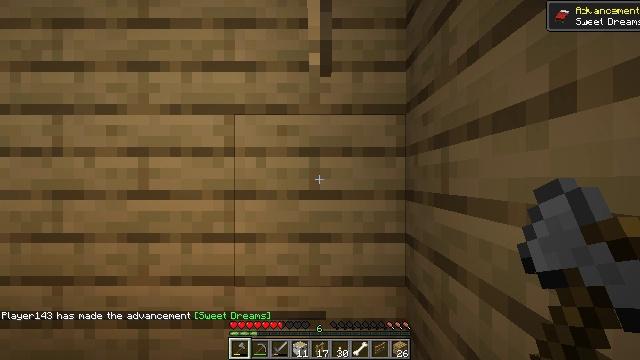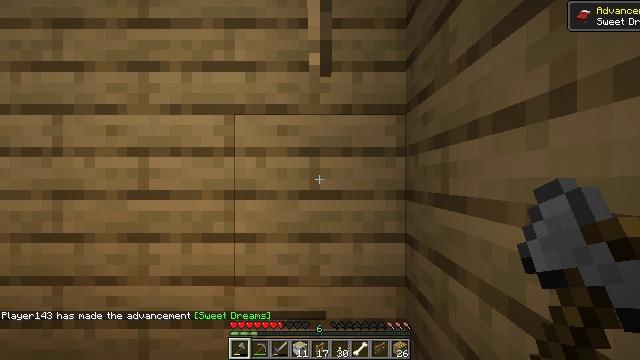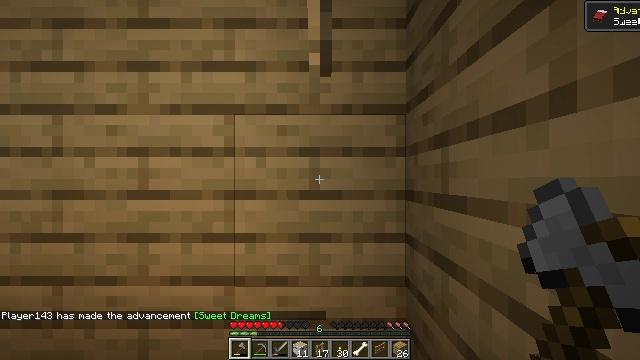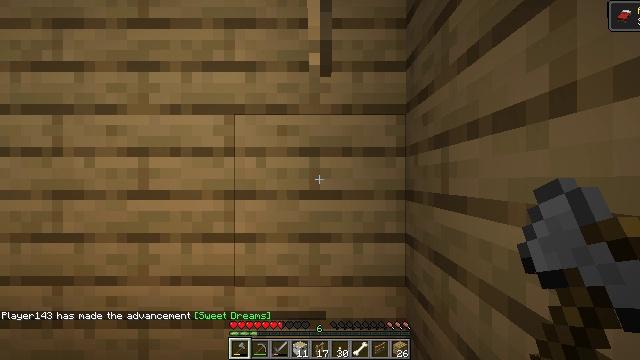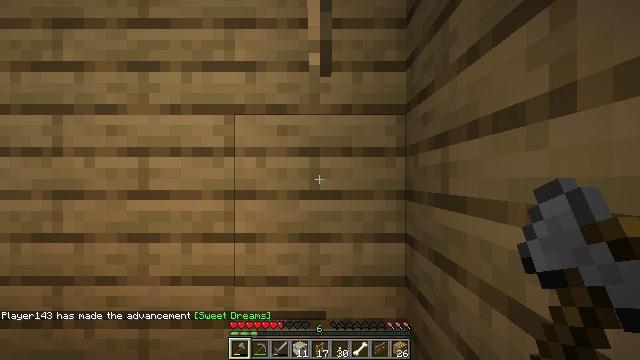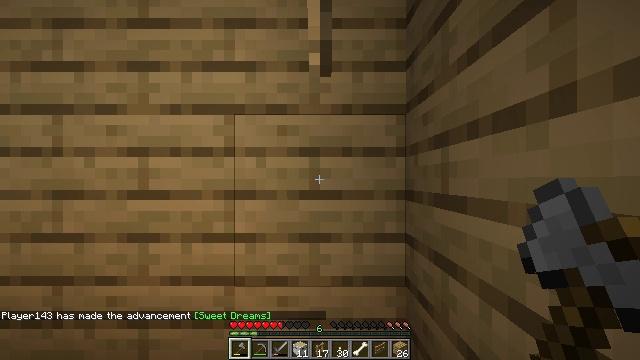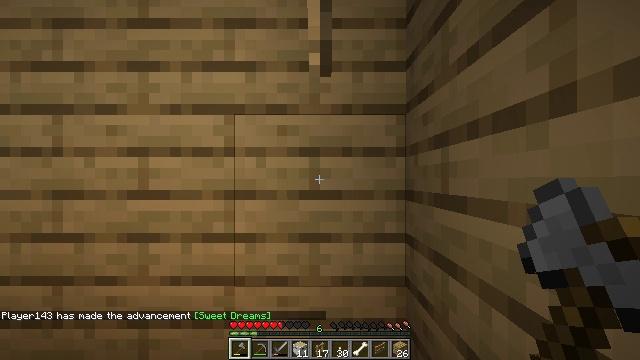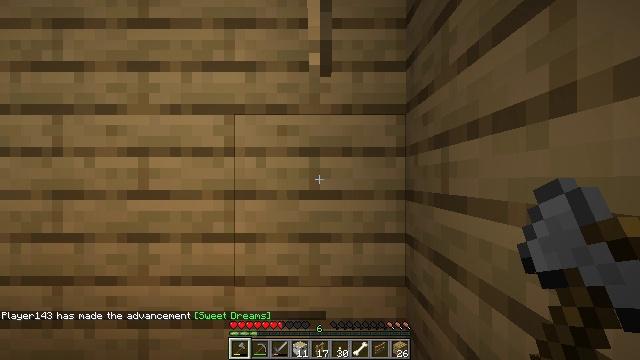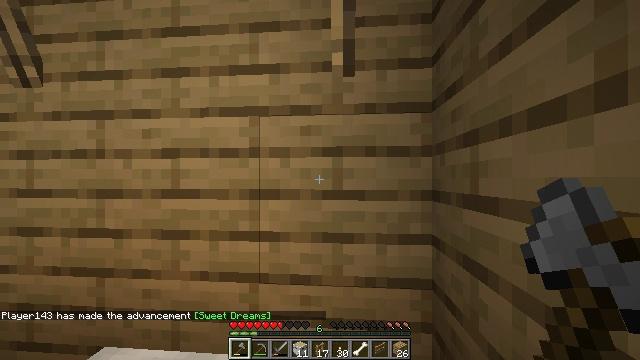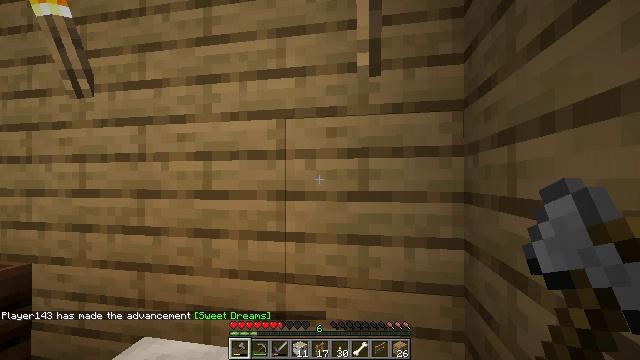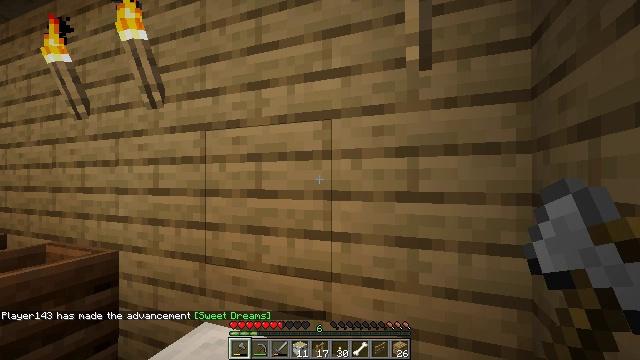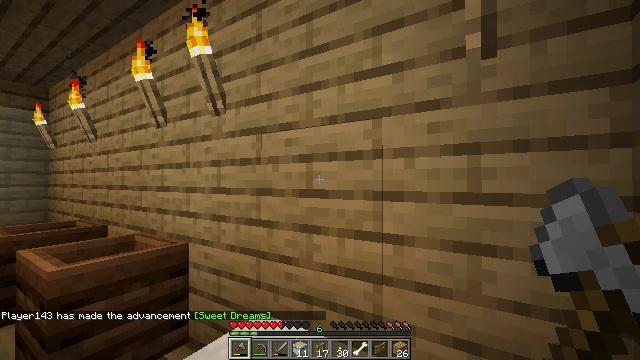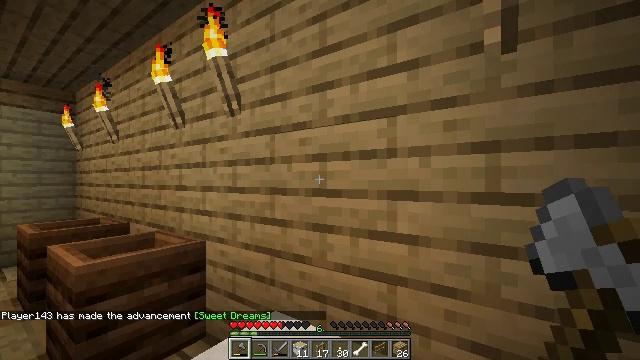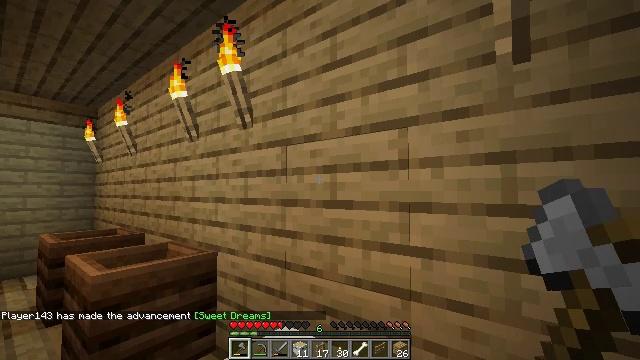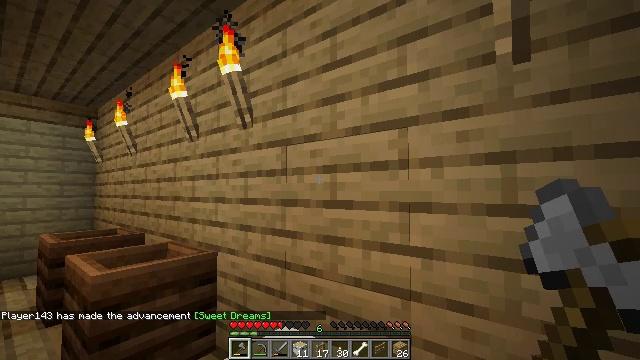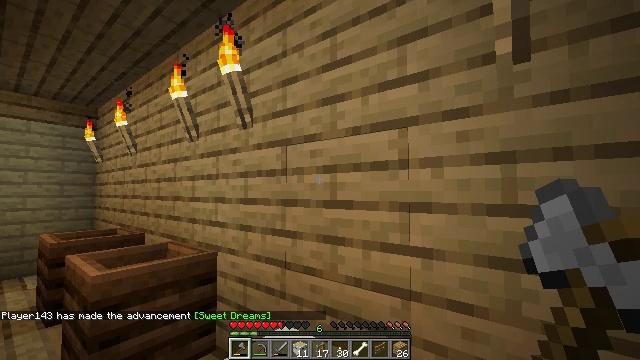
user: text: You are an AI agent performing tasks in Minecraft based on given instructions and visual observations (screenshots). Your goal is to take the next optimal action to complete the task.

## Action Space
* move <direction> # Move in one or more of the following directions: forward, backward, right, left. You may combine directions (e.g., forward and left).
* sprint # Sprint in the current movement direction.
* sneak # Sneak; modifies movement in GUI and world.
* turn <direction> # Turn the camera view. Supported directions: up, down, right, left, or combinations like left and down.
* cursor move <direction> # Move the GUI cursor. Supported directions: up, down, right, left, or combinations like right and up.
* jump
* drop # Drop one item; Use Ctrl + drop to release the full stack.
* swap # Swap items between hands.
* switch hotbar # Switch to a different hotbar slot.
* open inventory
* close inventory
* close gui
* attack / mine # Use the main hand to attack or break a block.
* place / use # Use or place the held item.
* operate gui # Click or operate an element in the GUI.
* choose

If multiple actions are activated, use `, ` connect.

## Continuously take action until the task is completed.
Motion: motion action
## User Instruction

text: Combine wool and wooden planks to make a gray bed.
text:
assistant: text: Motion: no_op
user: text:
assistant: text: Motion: no_op
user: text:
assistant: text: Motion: no_op
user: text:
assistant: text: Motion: no_op
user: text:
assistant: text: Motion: no_op
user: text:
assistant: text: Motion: no_op
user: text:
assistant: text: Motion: no_op
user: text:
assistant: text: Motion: turn left
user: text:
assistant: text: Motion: turn left
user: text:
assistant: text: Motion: turn left
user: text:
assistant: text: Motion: turn left
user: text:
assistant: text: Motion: turn left
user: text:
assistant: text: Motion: turn left and up
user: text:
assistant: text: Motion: no_op
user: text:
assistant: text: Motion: no_op
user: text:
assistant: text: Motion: no_op
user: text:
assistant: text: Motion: no_op
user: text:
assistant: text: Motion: no_op
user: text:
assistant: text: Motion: turn left
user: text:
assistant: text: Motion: turn left
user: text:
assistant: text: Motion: turn left
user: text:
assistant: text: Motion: turn left
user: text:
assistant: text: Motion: turn left and down
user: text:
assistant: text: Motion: turn left
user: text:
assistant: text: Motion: turn left
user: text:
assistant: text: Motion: turn left
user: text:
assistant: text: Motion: turn left
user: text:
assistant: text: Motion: turn left
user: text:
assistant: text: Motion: turn left
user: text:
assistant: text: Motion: turn left